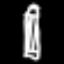
Label: pencil